Question: On my reporting application which is developed using SSRS 2005, I have a parameter of type string which accepts time. the time should be in the format "HH:mm:ss" How can I check if the input string is of correct format?
I tried to do the following
IsDate(TimeValue(parametr!stime.Value))
This returns true as long as the value is within range. But if the value is 24:00:00 or a wrong value then an exception is thrown.
I also tried to create a function in the report code as follows:
'''
Public Function CheckNum(sNum as String) as Boolean
Dim msg as String
msg = ""
Try
If IsDate(TimeValue(sNum))=1 Then
Return True
Else
msg="Parameter must be a number"
End If
Catch ex as Exception
Return False
End Try
If msg <> "" Then
MsgBox(msg, 16, "Parameter Validation Error")
Err.Raise(6,Report) 'Raise an overflow
End If
End Function
'''
And when I input a value 24:00:00 I still get an error
" The conversion of a char type to datetime data type resulted in an out of range date time value"
How can I handle the exception so that I don't the error?
EDIT:
'''
public Function CheckNum(sNum as String) as Boolean
Dim REGEX_TIME = "^(([0-1]?[0-9])|([2][0-3])):([0-5]?[0-9])(:([0-5]?[0-9]))?$"
If System.Text.RegularExpressions.Regex.IsMatch(sNum, REGEX_TIME) Then
Return True
Else
Return False
End If
End Function
'''
Then I assigned a parameter(validateTime) value as =Code.CheckNum(Parameters!sTime.Value)
But the value of the parameter is always true. When I specify a value greater than 23, I still see the error. Please see the image
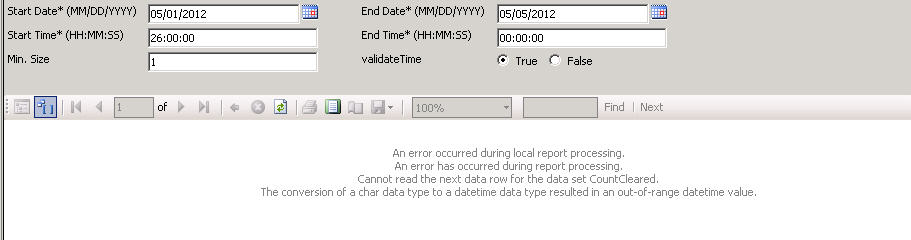
Answer: Instead of using IsDate function, use VB.NET regular expressions. SSRS allows full use of .NET functions.
See an example of <URL>.
<URL>.
Example Code Console Application
'''
Imports System.Text.RegularExpressions
Module Module1
Sub Main()
Dim REGEX_TIME = "^(([0-1]?[0-9])|([2][0-3])):([0-5]?[0-9])(:([0-5]?[0-9]))?$"
Dim InputList As List(Of String) = New List(Of String)
InputList.Add("25:00:21")
InputList.Add("22:00:21")
InputList.Add("AA:00:21")
InputList.Add("17:21:02")
For Each input As String In InputList
If Regex.IsMatch(input, REGEX_TIME) Then
Console.WriteLine("TIME " + input + " IS OK")
Else
Console.WriteLine("TIME " + input + " IS NOT OK")
End If
Next
End Sub
End Module
'''
Output is :
'''
TIME 25:00:21 IS NOT OK
TIME 22:00:21 IS OK
TIME AA:00:21 IS NOT OK
TIME 17:21:02 IS OK
'''